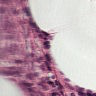
Metastatic tissue present: no